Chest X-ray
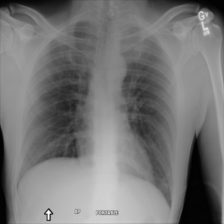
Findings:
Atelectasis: negative
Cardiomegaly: negative
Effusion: negative
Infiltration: positive
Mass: negative
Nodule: negative
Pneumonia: negative
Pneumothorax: negative
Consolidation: negative
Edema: negative
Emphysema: negative
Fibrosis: negative
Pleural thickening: negative
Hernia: negative